Question: I'm new to Qt Designer, and I am working on a main window where I want to have two list widgets off to the right, laid out in a vertical splitter, and then a larger text browser widget to the left, which is then itself in a splitter with the list widgets. So the relative sizes of the list widgets can be resized vertically, and the horizontal space between the text browser and the other two widgets can also be resized.
I tried first laying out the two widgets on the right in a vertical splitter, and then selecting the layout, like so:

The problem is, now that the two list widgets are in the splitter layout, I can't then add that layout to any other larger layouts. All the options appear grayed out. If I just do a standard horizontal or vertical layout, it is possible to then make larger layouts out of smaller ones. So how is this to be done when using splitter layouts? Thanks!
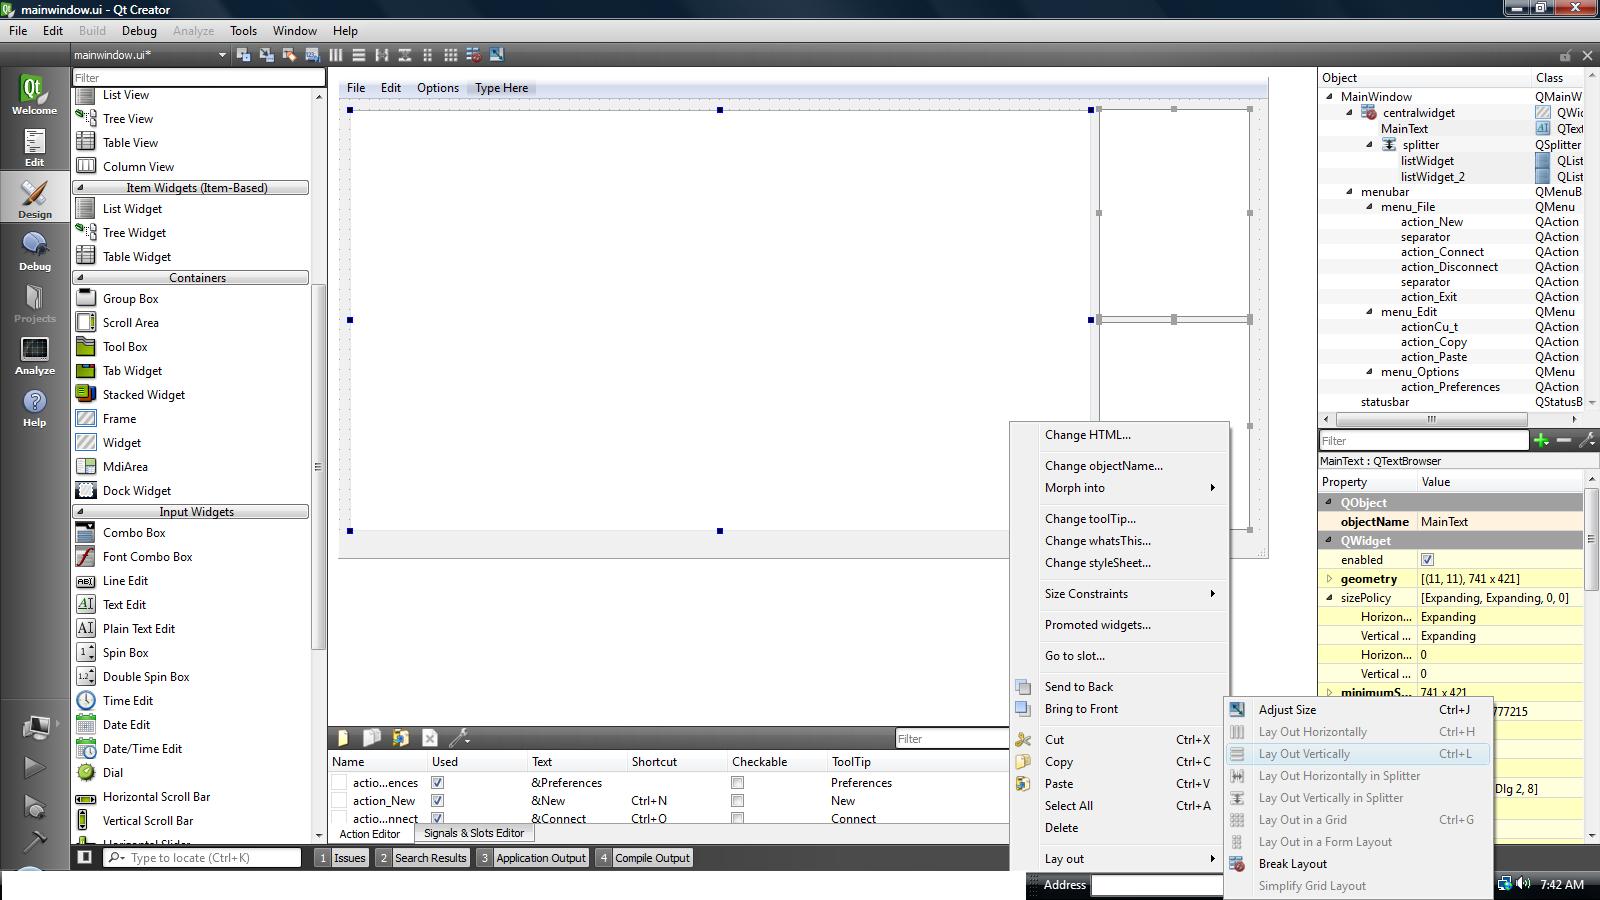
Answer: Look's like you are selecting two 'ListWidgets' instead 'splitter'. To combine layouts you need to select one 'splitter' which contains 'ListWidgets' and then 'TextBrowser'. In this case 'Lay Out Horizontaly in splitter' will be available.
Here <URL>